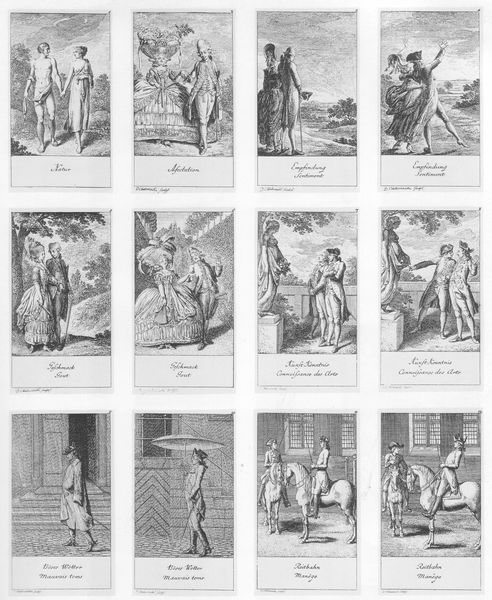
Titel: 12 Blätter Natürliche und affectirete Handlungen des Lebens. Zweite Folge
Künstler: Daniel Chodowiecki
Standort: viele Standorte
Institution: Seriendruck
Schlagwörter: baum, blätter, himmel, laub, mann, schatten, weiß, frauen, landschaft, menschen, damen, fenster, frau, frisur, grau, haar, hell, hut, hüte, kleid, kleider, männer, schwarz, strasse, szene, tür, zeichnung, dame, gebäude, haus, park, regenschirm, schirm, sonnenschirm, weg, herren, leute, mode, rock, tanz, anzug, barock, geschichte, kleidung, mensch, rahmen, sockel, herr, natur, boden, figur, haare, kostüm, adel, paar, personen, blatt, person, pflanze, pflanzen, tanzen, prinzessin, rokoko, wald, landleben, pferd, pferde, reiter, stock, garten, skulptur, statue, perücke, reiten, reiterin, sattel, schrift, bilder, liebe, papier, pflaster, zwei, studie, laufen, grafik, graphik, klein, hof, figuren, treppe, treppen, könig, frack, karikatur, tafel, karten, robe, stufen, strumpf, podest, tor, betrachter, regen, spiel, strümpfe, adam, pärchen, spaziergang, denkmal, druck, druckgraphik, schwarzweiss, viele, comic, radierung, stich, seite, humor, revolution, text, soldat, bürger, reihe, dreispitz, statuette, buchdruck, liebespaar, ehe, serie, statuen, ross, pfer, begegnung, kostüme, adelig, adlige, hochzeit, kniebundhose, königlich, sammlung, kniebundhosen, aufklärung, rösser, perücken, stiche, kupferstich, allegorien, szenen, entwicklung, reifrock, zwölf, beschreibung, set, drucke, bildchen, spielkarten, zeichnungen, paare, katalog, ansichten, unterschriften, tafeln, panel, kalender, sagen, einzeln, trauung, bildfolge, jahreszeiten, folge, szenenfolge, sequenz, seriendruck, illustrationen, stadien, dreispitze, embleme, bilderbogen, satz, bilderfolge, sozial, monate, bildgeschichte, chodowiecki, schrim, liebespaare, galanterie, frsiuren, kupferstiche, typologie, reitern, natürlichkeit, kartne, kupferstichserie, lebensweise, panels, rieterin, spielkartne, ?ürger, 1800, allegoren, 12, reitschule, gallantes, gallanterie